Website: bh-photo
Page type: store-pickup
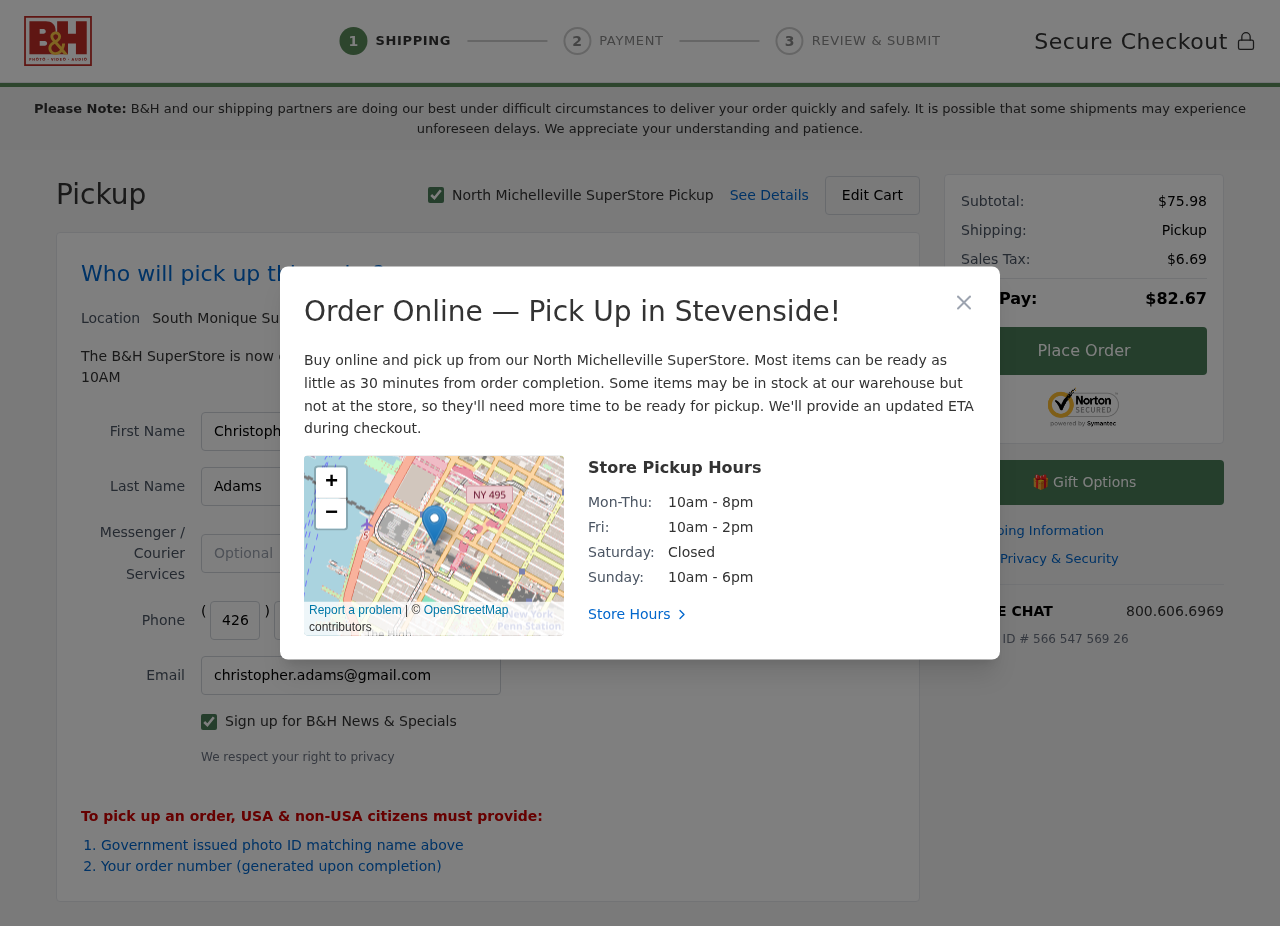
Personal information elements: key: PII_CITY
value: North Michelleville
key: PII_CITY2
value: South Monique
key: PII_CITY3
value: Stevenside
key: PII_EMAIL
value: christopher.adams@gmail.com
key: PII_FIRSTNAME
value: Christopher
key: PII_LASTNAME
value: Adams
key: PII_PHONE_AREA
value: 426
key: PII_PHONE_PREFIX
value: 657
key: PII_PHONE_SUFFIX
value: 6461
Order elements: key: ORDER_SUBTOTAL
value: $75.98
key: ORDER_TAX
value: $6.69
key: ORDER_TOTAL
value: $82.67
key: ORDER_ID
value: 566 547 569 26